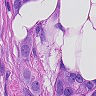
Metastatic tissue present: yes